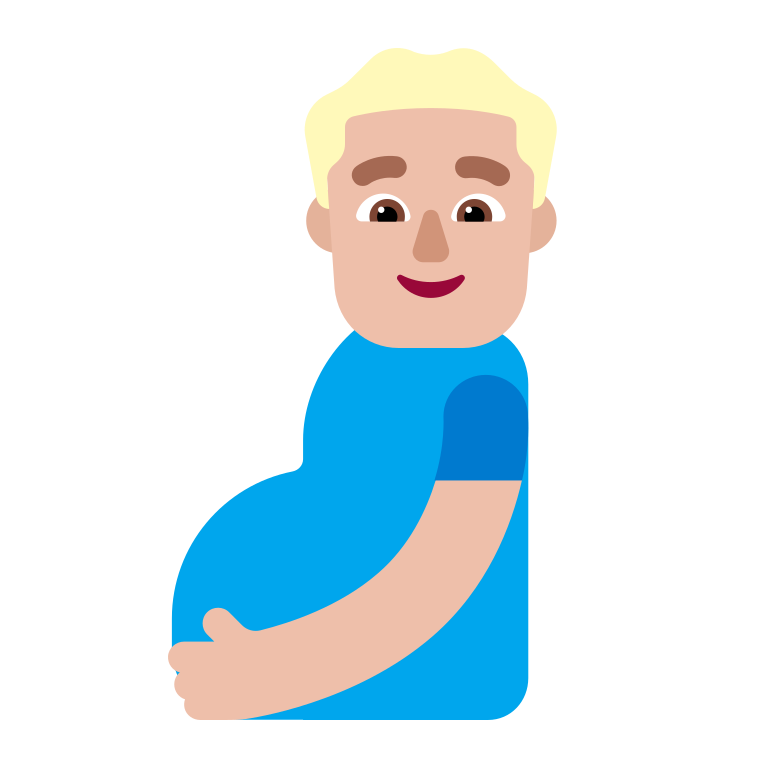
pregnant man flat  light